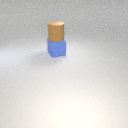
large blue rubber cube below large brown rubber cylinder